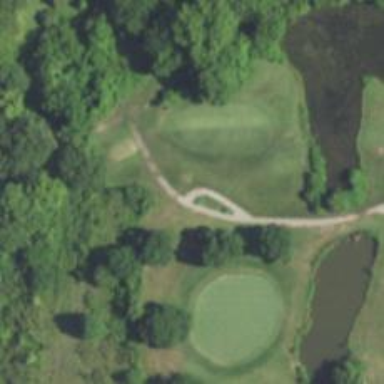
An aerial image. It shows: Service road designated as golf cart path.